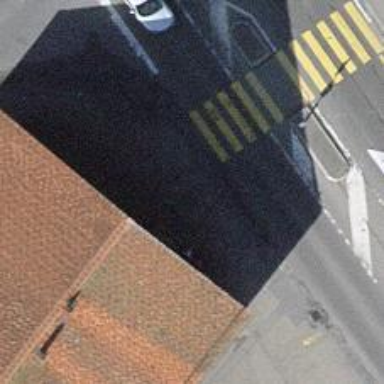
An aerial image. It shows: Bus stop with platform for public transport.